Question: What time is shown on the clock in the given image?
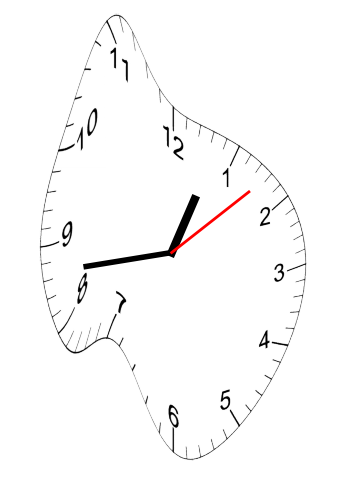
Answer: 12:43:08